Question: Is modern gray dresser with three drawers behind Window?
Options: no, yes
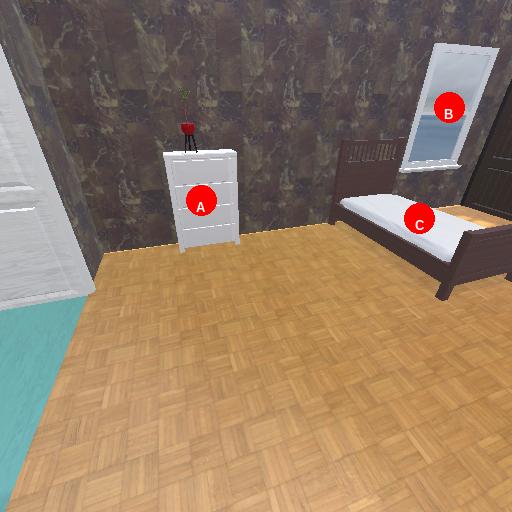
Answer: no